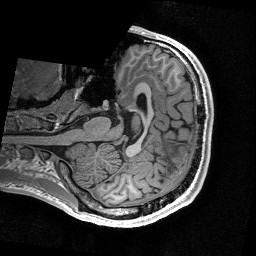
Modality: T1w
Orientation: axial